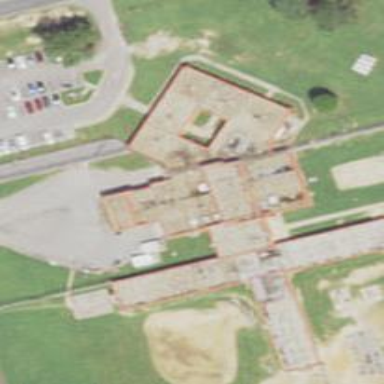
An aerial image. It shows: Prison.